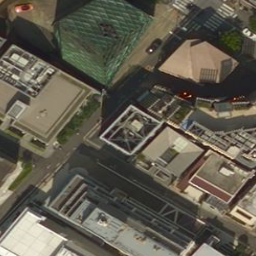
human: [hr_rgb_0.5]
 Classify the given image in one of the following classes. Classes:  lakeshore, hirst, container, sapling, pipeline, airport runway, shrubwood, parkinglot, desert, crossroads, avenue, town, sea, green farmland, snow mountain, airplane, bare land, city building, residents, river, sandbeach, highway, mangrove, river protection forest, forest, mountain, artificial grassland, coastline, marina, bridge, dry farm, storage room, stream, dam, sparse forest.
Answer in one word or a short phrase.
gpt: city building